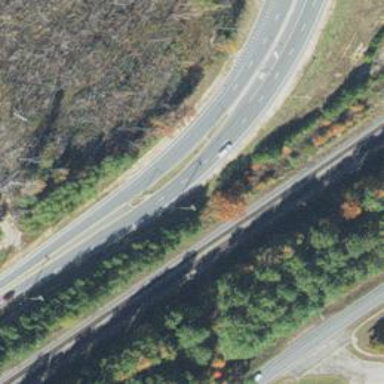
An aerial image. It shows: Secondary road.